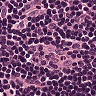
Metastatic tissue present: no